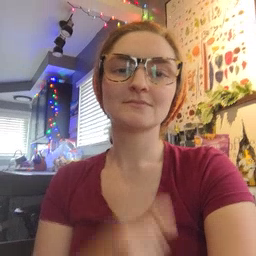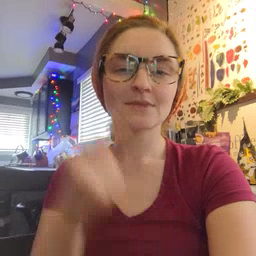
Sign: think